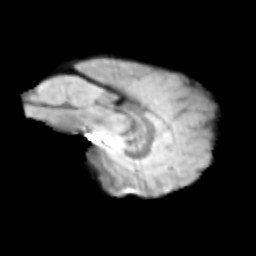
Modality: T2w
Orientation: sagittal
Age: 12
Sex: male
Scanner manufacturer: siemens
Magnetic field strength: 3 T
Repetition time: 3.8 s
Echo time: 0.07 s